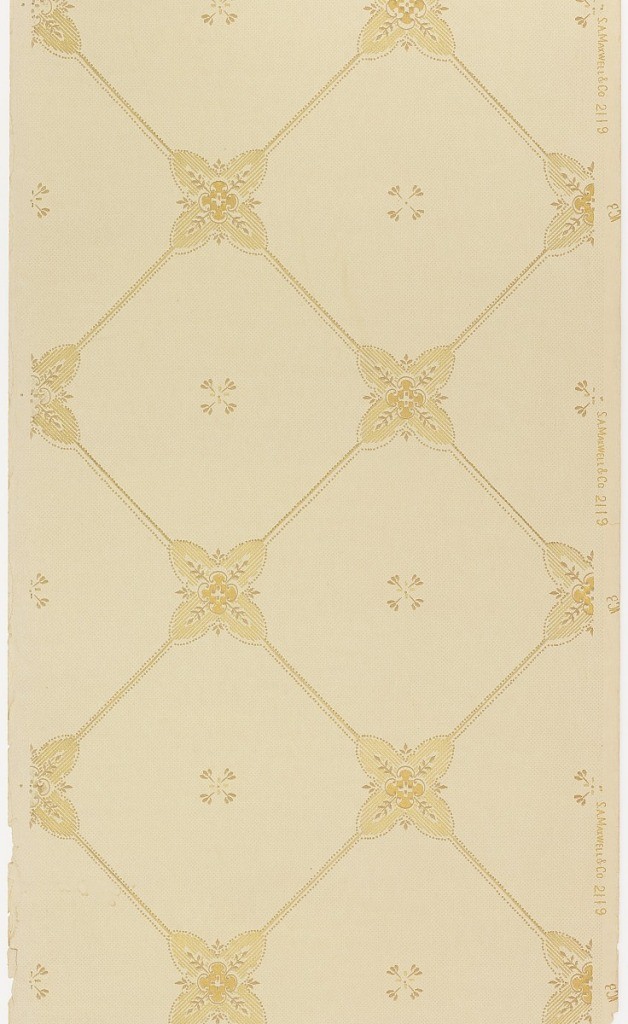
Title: Ceiling paper
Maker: Maxwell & Co., S.A., Chicago, Illinois, USA
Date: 1905–1915
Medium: Machine-printed paper, liquid mica
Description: On light gray ground, trellis in gold with beaded border and gold floral motifs at interstices.